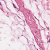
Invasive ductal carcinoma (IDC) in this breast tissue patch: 0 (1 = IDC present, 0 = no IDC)